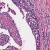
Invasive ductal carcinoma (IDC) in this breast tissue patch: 0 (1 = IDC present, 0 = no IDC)